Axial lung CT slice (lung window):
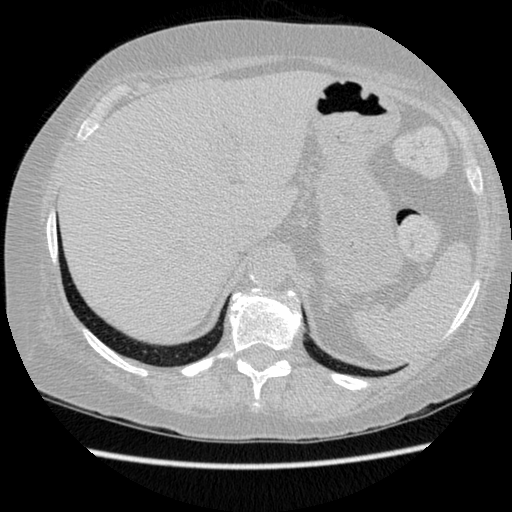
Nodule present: no